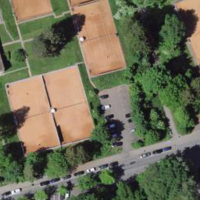
EUNIS habitat code: 53
Species observed at this site:
Poecile palustris
Corvus corone
Turdus merula
Cyanistes caeruleus
Parus major
Troglodytes troglodytes
Regulus regulus
Fringilla coelebs
Turdus viscivorus
Clematis vitalba
Columba palumbus